Question: >
<URL>
I want to select disctinct PokemonId variables but it is not working
here the query
'''
select distinct top 36
tblFoundPokemonsOnRoutes.pokemonId,MonsterTotalStats,
MAX(maxLevel) as maxLevel,
Case Class WHEN 'Ancient' Then '9'
WHEN 'Legendary' Then '8'
WHEN 'Zenith' Then '7'
WHEN 'Emissary' Then '6'
WHEN 'Starter' Then '5'
WHEN 'Superior' Then '4'
WHEN 'Regular' Then '3'
ELSE Class
END as Result
from
tblFoundPokemonsOnRoutes
left join
tblPokedex on tblFoundPokemonsOnRoutes.pokemonId = tblPokedex.PokemonId
where
tblFoundPokemonsOnRoutes.routeId in
(select routeId from tblRoutes where ZoneNumber = 1)
group by
maxLevel, tblFoundPokemonsOnRoutes.pokemonId, MonsterTotalStats, Class
order by
Result desc, MonsterTotalStats desc
'''
Here the returned results

thanks a lot for the answers
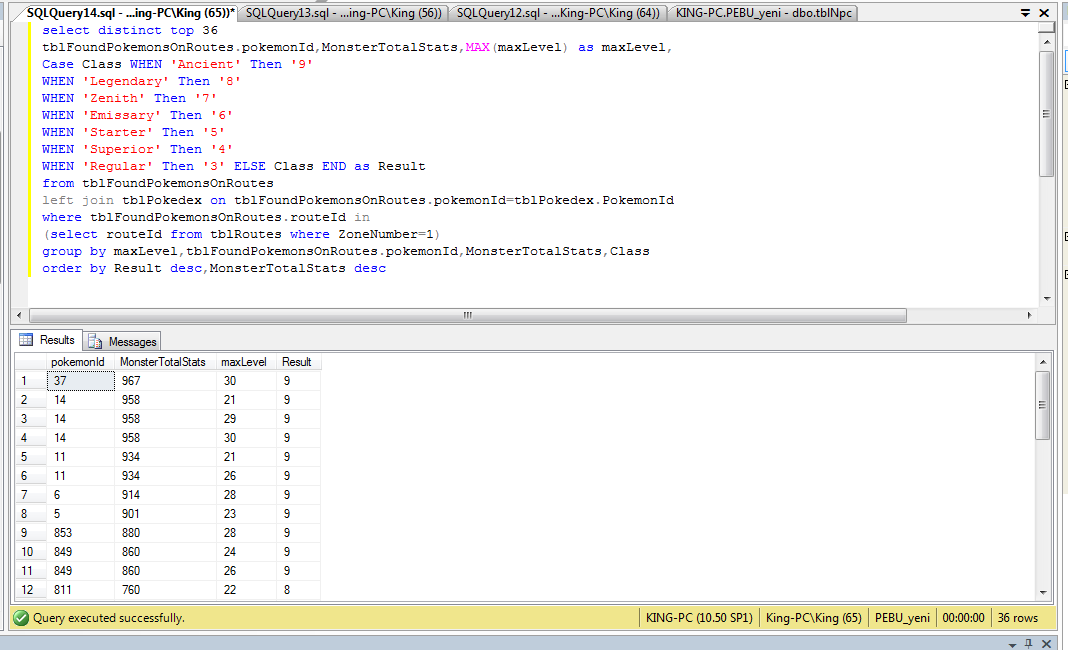
Answer: You should not include 'MaxLevel' in your 'GroupBy' clause. Do it this way :
'''
select distinct top 36
tblFoundPokemonsOnRoutes.pokemonId,MonsterTotalStats,
MAX(maxLevel) as maxLevel,
Case Class WHEN 'Ancient' Then '9'
WHEN 'Legendary' Then '8'
WHEN 'Zenith' Then '7'
WHEN 'Emissary' Then '6'
WHEN 'Starter' Then '5'
WHEN 'Superior' Then '4'
WHEN 'Regular' Then '3'
ELSE Class
END as Result
from
tblFoundPokemonsOnRoutes
left join
tblPokedex on tblFoundPokemonsOnRoutes.pokemonId = tblPokedex.PokemonId
where
tblFoundPokemonsOnRoutes.routeId in
(select routeId from tblRoutes where ZoneNumber = 1)
group by
tblFoundPokemonsOnRoutes.pokemonId, MonsterTotalStats, Class
order by
Result desc, MonsterTotalStats desc
'''